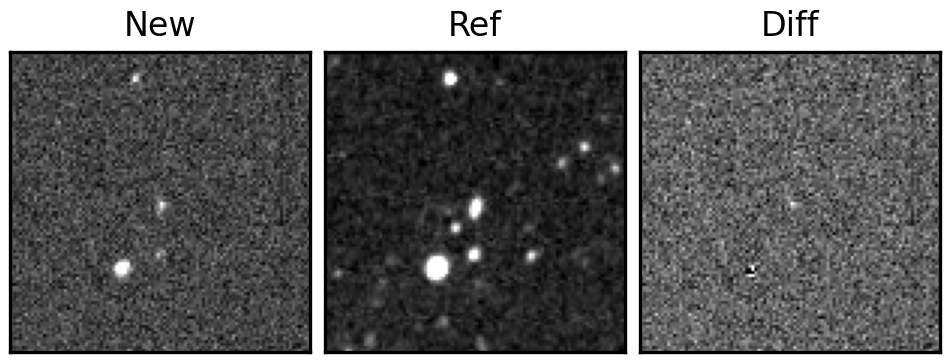
Label: real